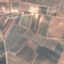
Label: PermanentCrop